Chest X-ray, AP view. Patient: 28 years old, sex F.
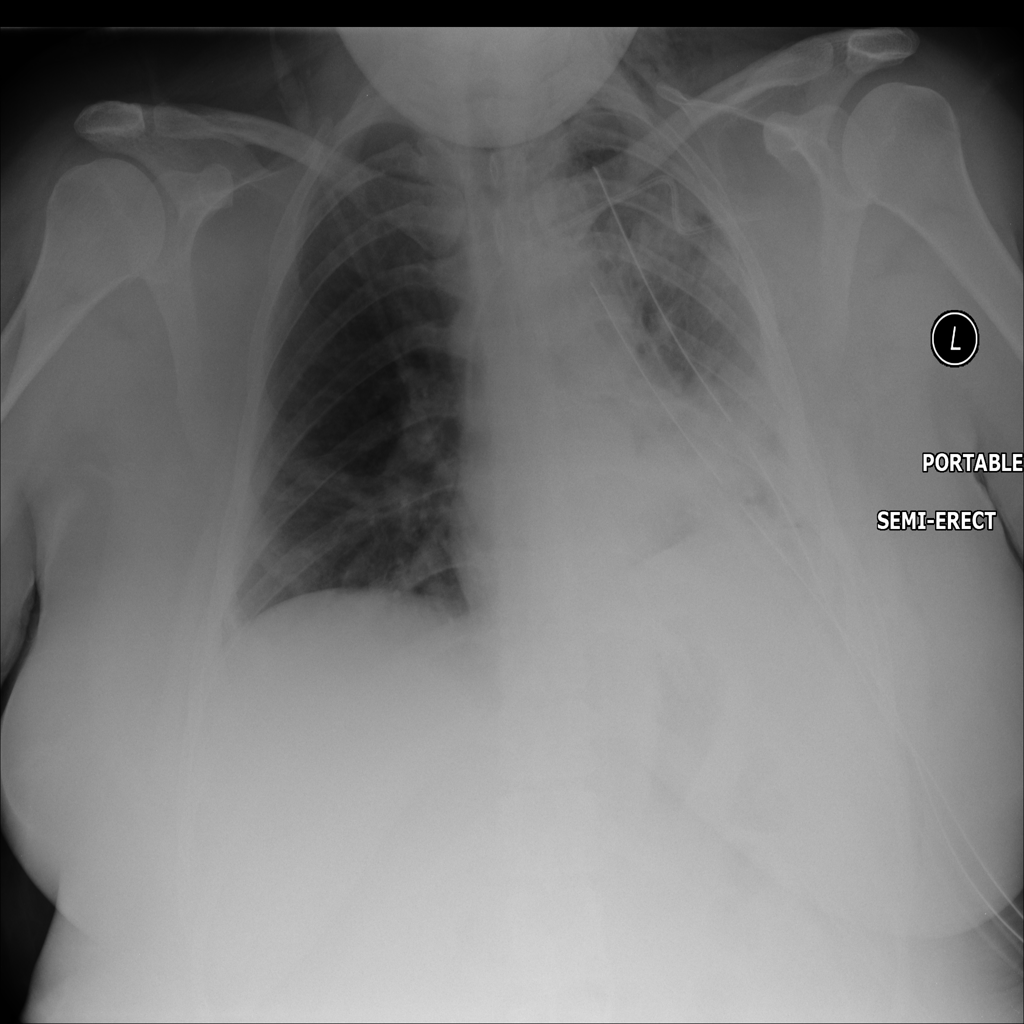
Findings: Atelectasis